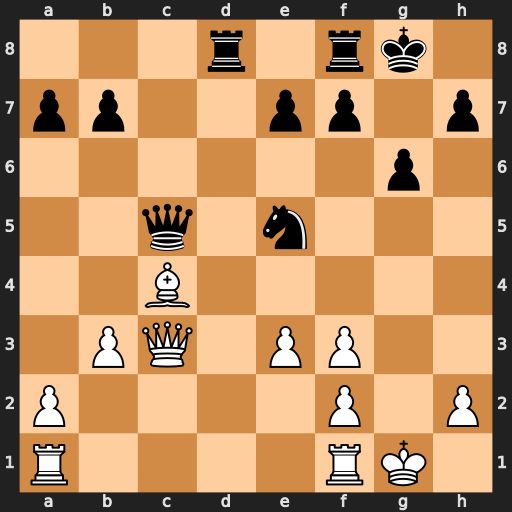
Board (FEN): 3r1rk1/pp2pp1p/6p1/2q1n3/2B5/1PQ1PP2/P4P1P/R4RK1
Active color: w
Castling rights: -
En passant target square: -
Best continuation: Bxf7+ Rxf7 Qxc5